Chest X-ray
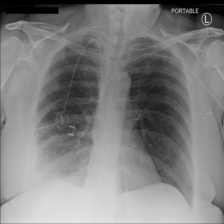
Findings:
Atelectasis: negative
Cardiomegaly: negative
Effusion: negative
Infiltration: negative
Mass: negative
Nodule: negative
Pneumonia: negative
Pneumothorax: negative
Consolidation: negative
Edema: negative
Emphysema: negative
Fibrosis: negative
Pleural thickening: positive
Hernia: negative